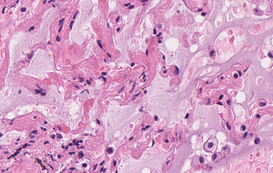
Tumor epithelial tissue: no
Tumor-associated stroma tissue: no
Normal tissue: yes